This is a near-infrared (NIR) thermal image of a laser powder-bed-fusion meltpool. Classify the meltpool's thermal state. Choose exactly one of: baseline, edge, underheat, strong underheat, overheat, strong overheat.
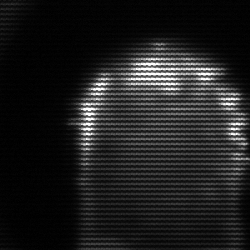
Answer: baseline